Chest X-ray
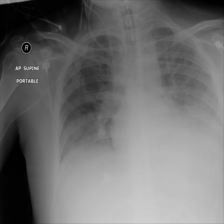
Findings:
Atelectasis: positive
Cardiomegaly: negative
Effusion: negative
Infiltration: positive
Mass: negative
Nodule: negative
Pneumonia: negative
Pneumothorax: negative
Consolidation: positive
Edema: negative
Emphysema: negative
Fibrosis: negative
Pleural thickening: negative
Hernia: negative